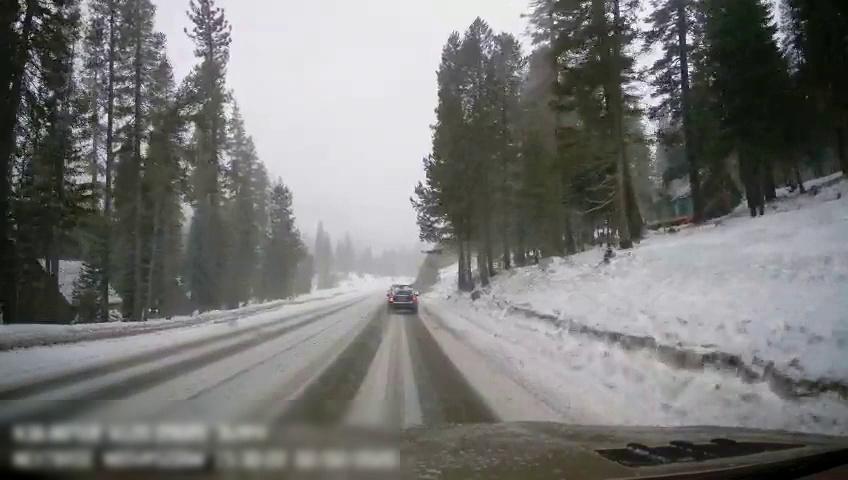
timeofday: Day
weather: Snowy
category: Drivable Space
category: Vehicles | SUV